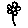
Label: flower